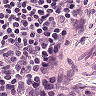
Metastatic tissue present: no